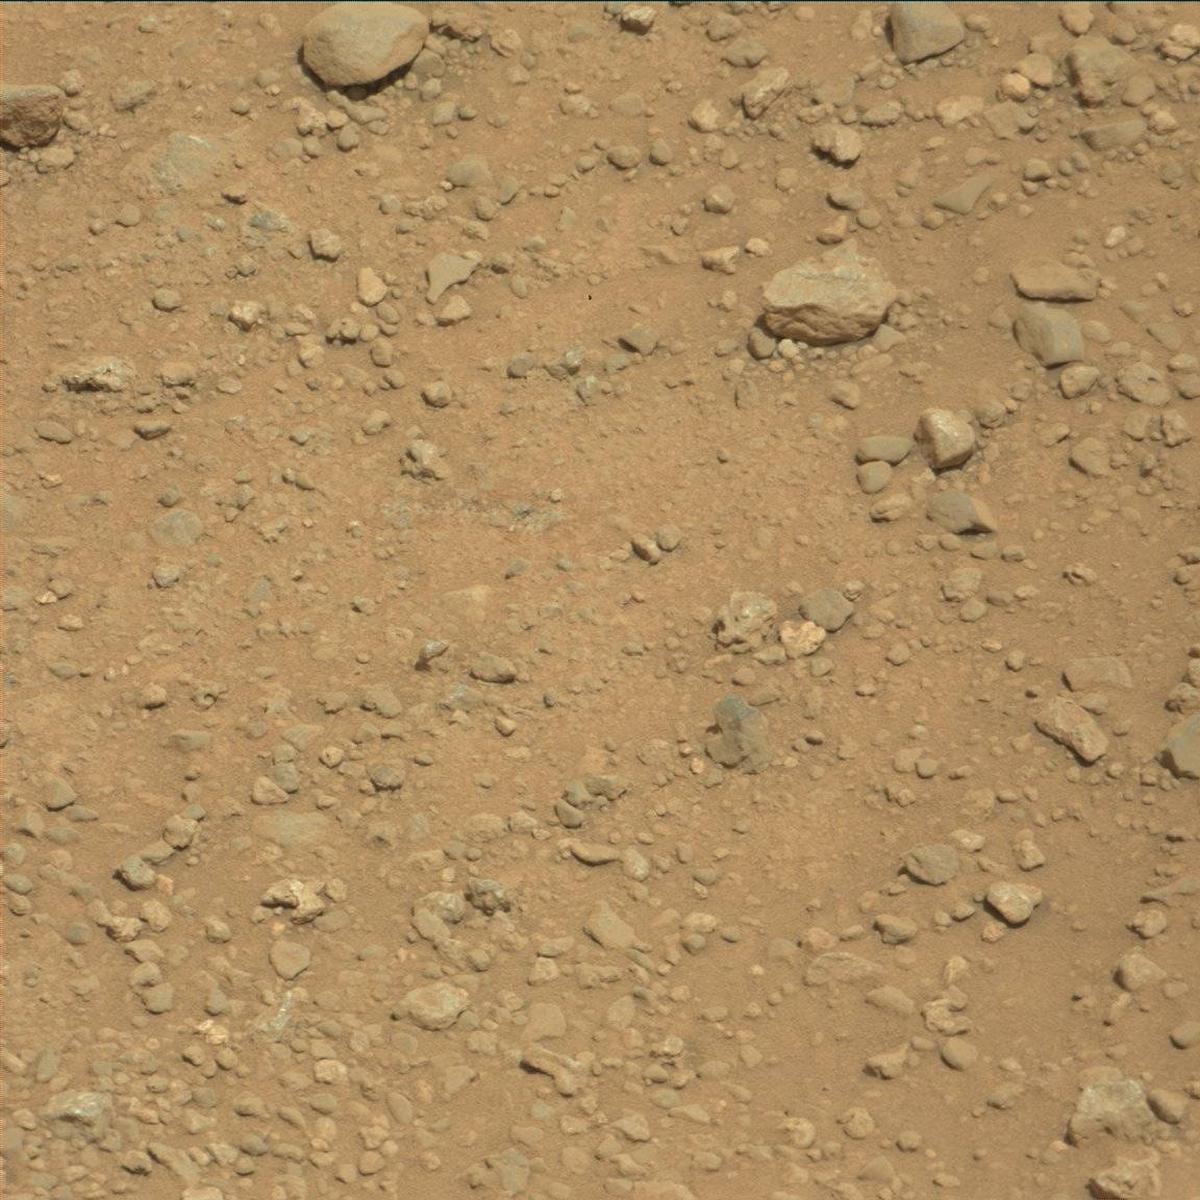
Terrain classes present: Bedrock, Rock, Sand / Soil